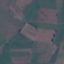
Label: Pasture